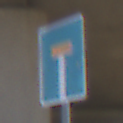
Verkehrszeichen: Sackgasse
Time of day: Midday
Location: Roofed (Underpass)
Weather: Clear
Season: NotSpecified
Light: Natural